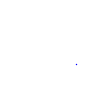
Particle: pion